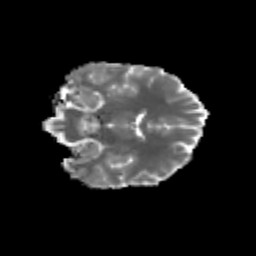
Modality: MD
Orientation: coronal
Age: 31
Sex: female
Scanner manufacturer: siemens
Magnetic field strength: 3 T
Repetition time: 3.5 s
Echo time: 0.125 s